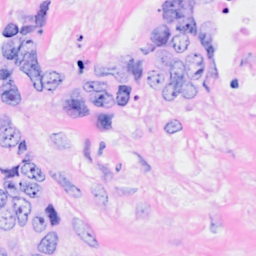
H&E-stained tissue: Breast